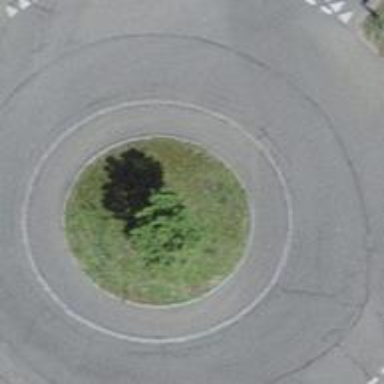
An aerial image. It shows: Asphalt road that is secondary route leading to roundabout.